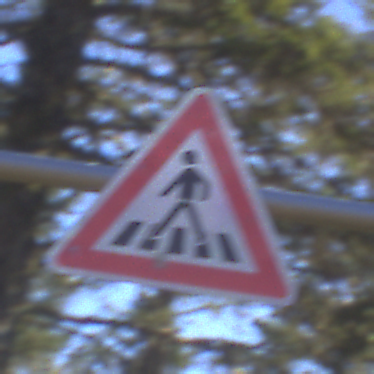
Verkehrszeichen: FussgaengerueberwegRechts
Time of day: MorningAfternoon
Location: Outdoor (Nature)
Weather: Clear
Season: Winter
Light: Natural